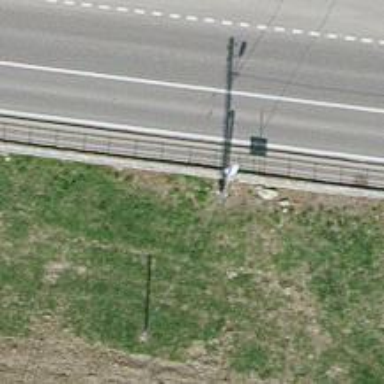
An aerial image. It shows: Power pole.